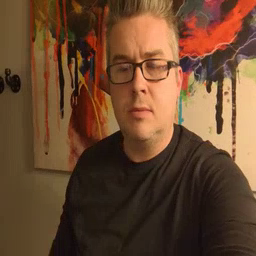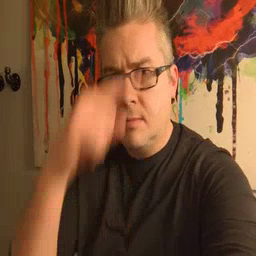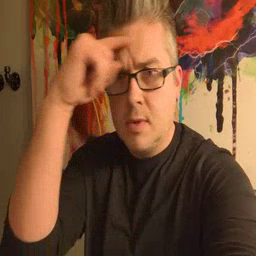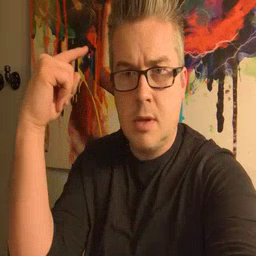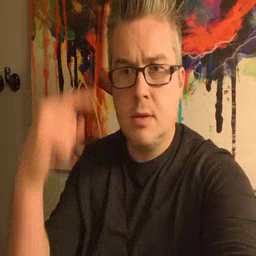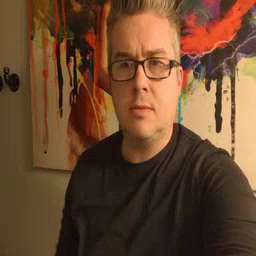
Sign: black